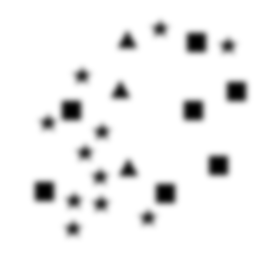
Squares: 7
Triangles: 3
Stars: 11
Total shapes: 21